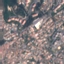
Label: Residential